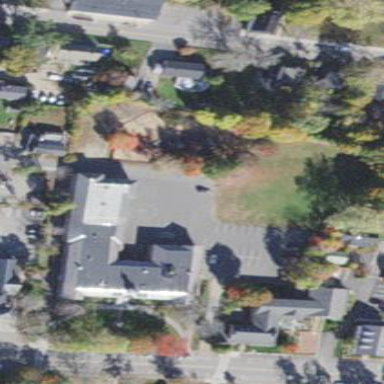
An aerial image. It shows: School building.